Question: I have a few dataframes and I would like to concat them in a special manor.
We have 2 tables:
| A | B |
| - | - |
| 1 | 2 |
| 3 | 4 |
| C | D |
| - | - |
| "Cat" | "Dog" |
| "Dino" | "Fish" |
I would like to create a structure where headers from each table are getting one header like this:

How is it done with Pandas?
Thank you.
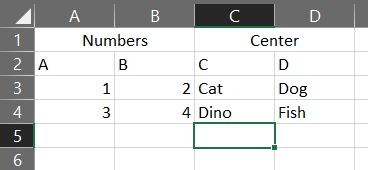
Answer: If 'df1' is your Table1 and 'df2' is Table2, then:
'''
out = pd.concat({"Numbers": df1, "Center": df2}, axis=1)
print(out)
'''
Prints:
'''
Numbers Center
A B C D
0 1 2 Cat Dog
1 3 4 Dino Fish
'''